Question: I have following problem:
the table "tblverleihdaten" is supposed to implement or reference the K_Nr column from the table "tblkunden" I've already created both tables but now I don't know how I can alter them to refrence each other like in the picture. I've been searching online but couldn't transfer any of the solutions on my problem.

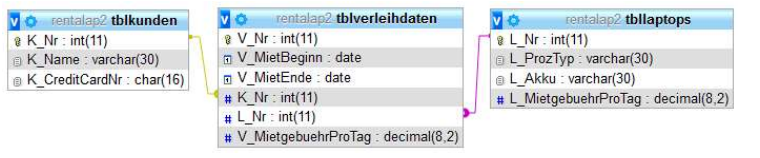
Answer: simp,y alter the table tbverleihdaten with these statements
'''
ALTER TABLE tblverleihdaten
ADD FOREIGN KEY (K_Nr) REFERENCES tblkunden(K_Nr);
ALTER TABLE tblverleihdaten
ADD FOREIGN KEY (L_Nr) REFERENCES tbllaptops(L_Nr);
'''
For more <URL>
But then you only can add rows to tbverleihdaten if a corresponding Id exists in both other tables